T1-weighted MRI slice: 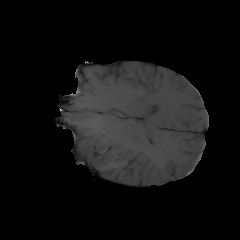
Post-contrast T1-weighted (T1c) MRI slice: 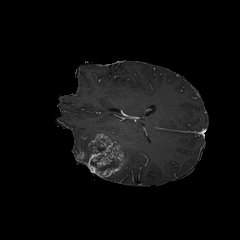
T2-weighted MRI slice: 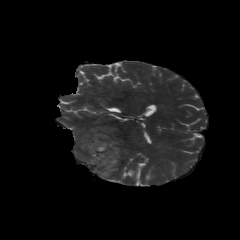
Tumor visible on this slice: yes